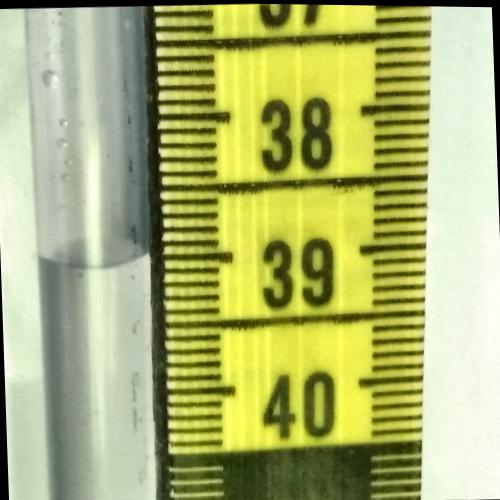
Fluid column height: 39.0 cm